Question: Given the first 8 numbers in the nine-square grid, calculate the smallest positive integer such that the sum of this number plus all previous numbers is an integer multiple of 20
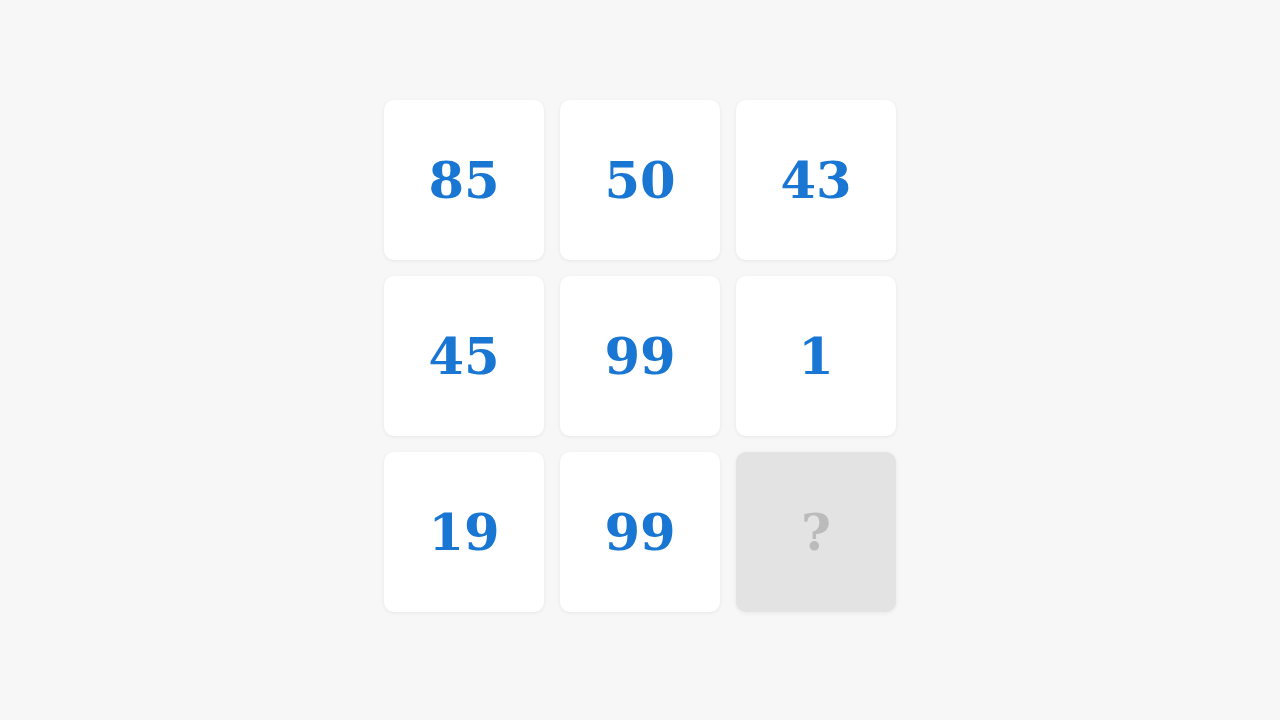
Answer: 19